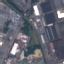
Land use / land cover: Industrial